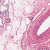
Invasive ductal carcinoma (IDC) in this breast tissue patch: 0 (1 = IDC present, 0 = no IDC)